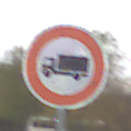
Verkehrszeichen: VerbotFuerKraftfahrzeugeUeberDreiKommaFuenfTonnen
Umgebung: Outdoor, Suburban
Tageszeit: Midday
Wetter: Overcast
Licht: Natural
Jahreszeit: NotSpecified
Kontrast: LowContrast